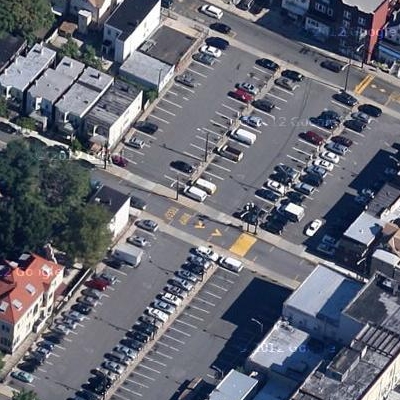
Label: Parking